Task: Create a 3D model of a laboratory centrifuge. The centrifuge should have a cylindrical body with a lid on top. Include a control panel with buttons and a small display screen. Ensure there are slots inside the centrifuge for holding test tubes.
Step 326:
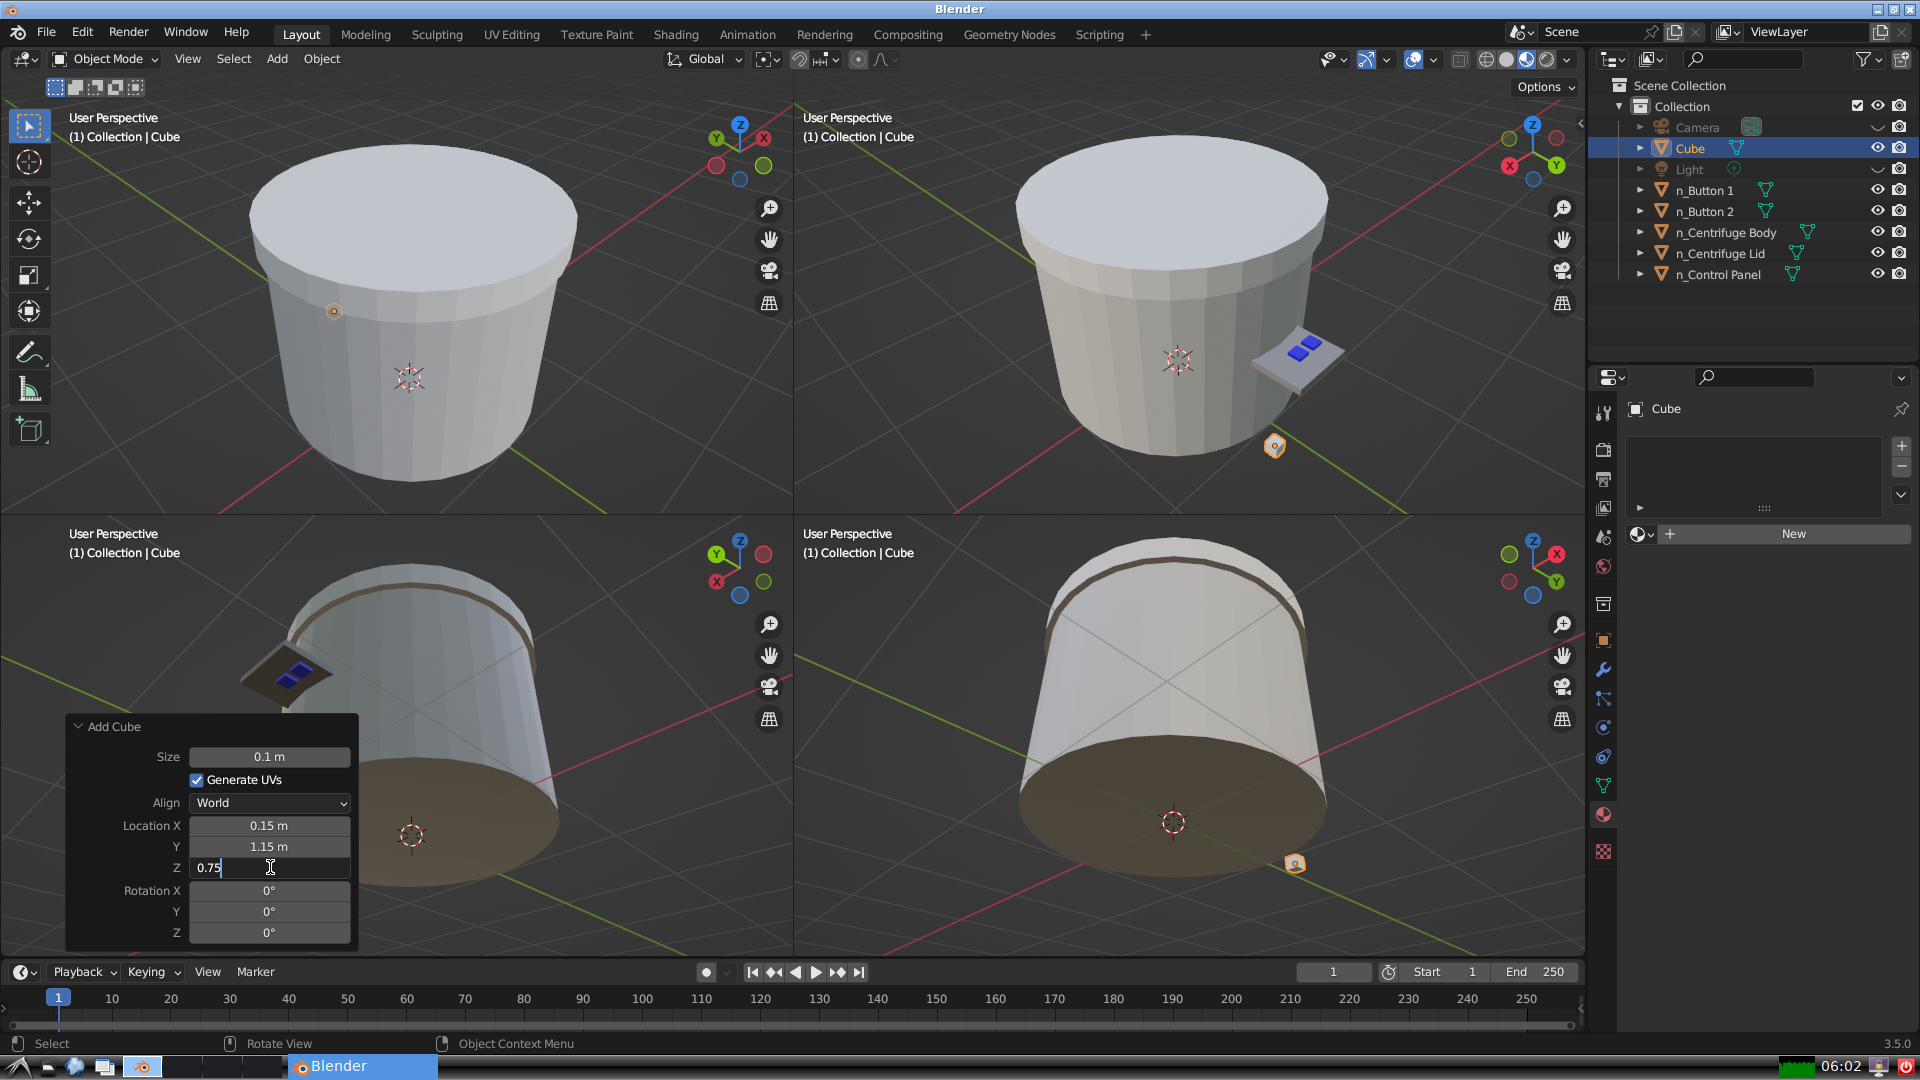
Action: {"key_press": ['Return']}